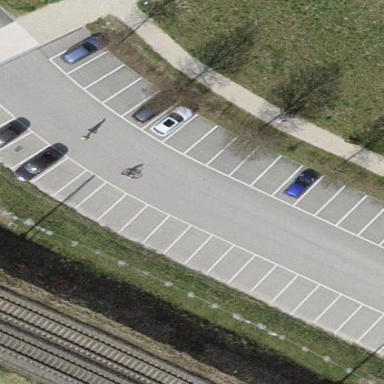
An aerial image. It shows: Parking area with park and ride facility.